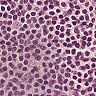
Metastatic tissue present: no